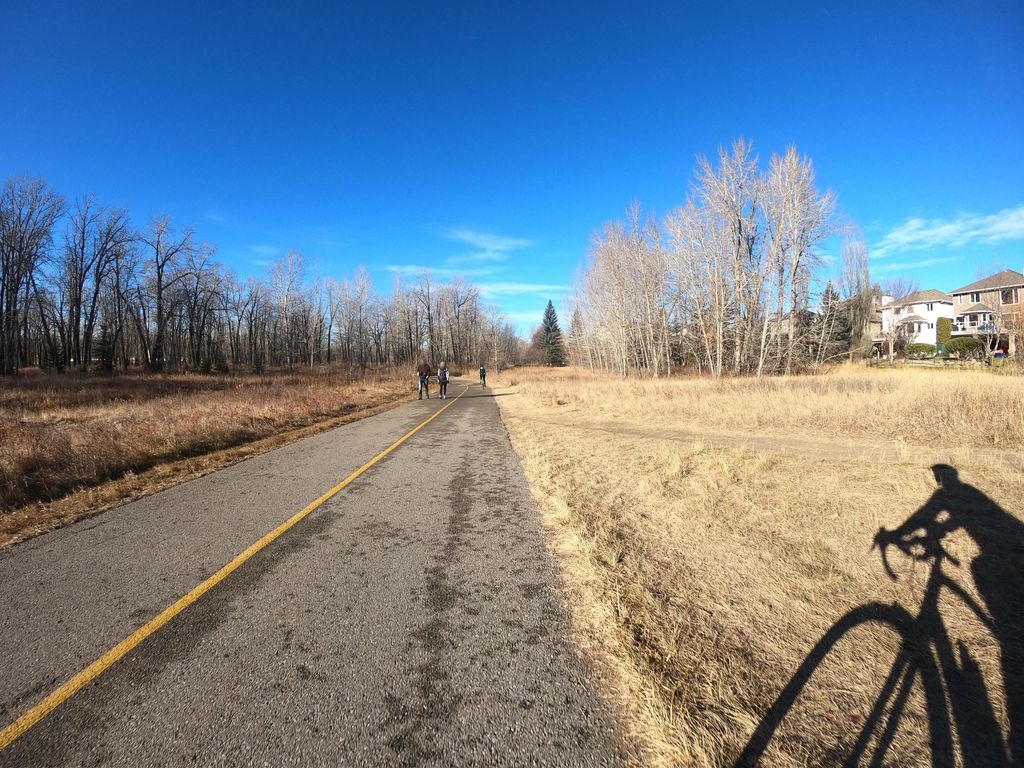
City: calgary